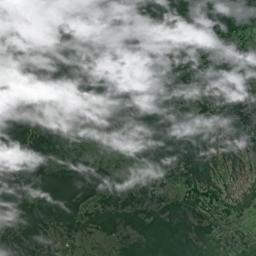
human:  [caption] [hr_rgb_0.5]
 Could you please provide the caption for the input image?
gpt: The white cloud is above green land .

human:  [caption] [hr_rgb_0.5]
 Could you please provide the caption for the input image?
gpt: Large fluffy white clouds on green earth .

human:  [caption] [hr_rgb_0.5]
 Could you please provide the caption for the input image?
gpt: The stratus clouds are located above the land covered by dense vegetation .

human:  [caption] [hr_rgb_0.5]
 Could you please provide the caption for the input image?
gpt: A white cloud floats above the forest and river .

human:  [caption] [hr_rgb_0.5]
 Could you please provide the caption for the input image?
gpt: There are slices of white clouds over a green land .